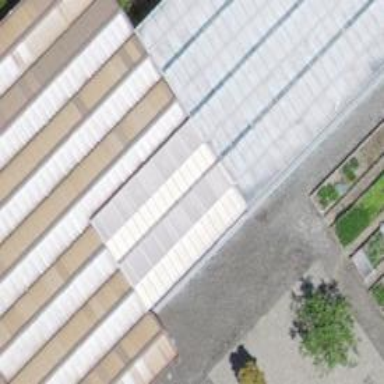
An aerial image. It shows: Building that serves as garden center.